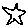
Label: star